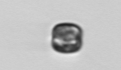
Label: Thalassiosira